Interaction volume radius: 10 \u00c5
Interaction volume height: 15 \u00c5
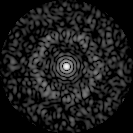
Disorder parameter: 0.8419